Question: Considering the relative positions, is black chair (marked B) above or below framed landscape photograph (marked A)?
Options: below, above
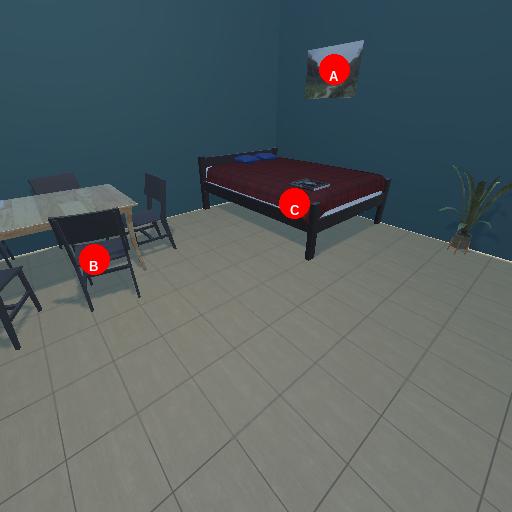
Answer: below